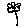
Label: flower